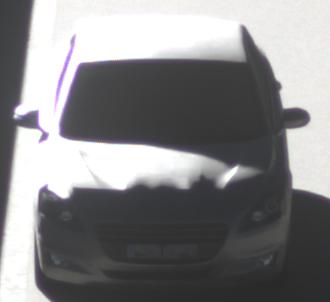
Make: Peugeot
Model: 508 120 VTi
Detailed model: 508 (I) Limousine
Model produced from: 2011/03
Model produced until: 2014/05
Doors: 4
Color: white
Road condition: dry road
Daytime: morning or afternoon
Contrast: high contrast